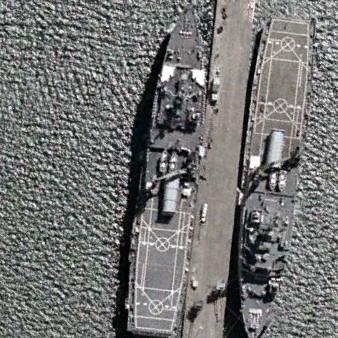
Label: combat